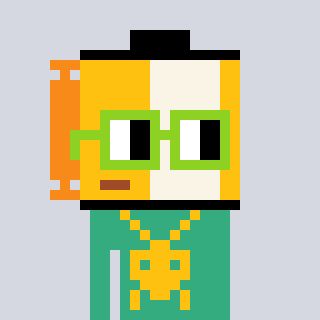
a pixel art character with square light green glasses, a film roll-shaped head and a teal-colored body on a cool background